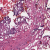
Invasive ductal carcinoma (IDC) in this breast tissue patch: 0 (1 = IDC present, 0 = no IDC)